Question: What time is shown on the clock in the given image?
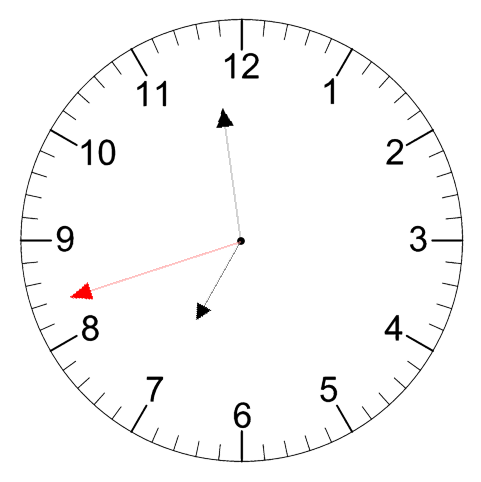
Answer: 06:58:42